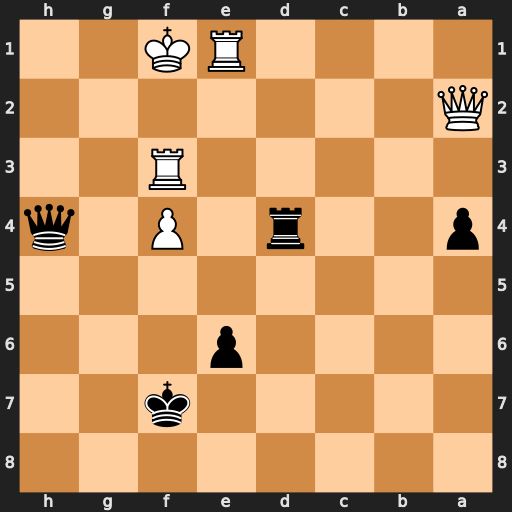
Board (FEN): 8/5k2/4p3/8/p2r1P1q/5R2/Q7/4RK2
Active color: b
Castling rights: -
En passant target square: -
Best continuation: Qh1+ Kf2 Qh2+ Ke3 Qxa2 Kxd4 Qd2+